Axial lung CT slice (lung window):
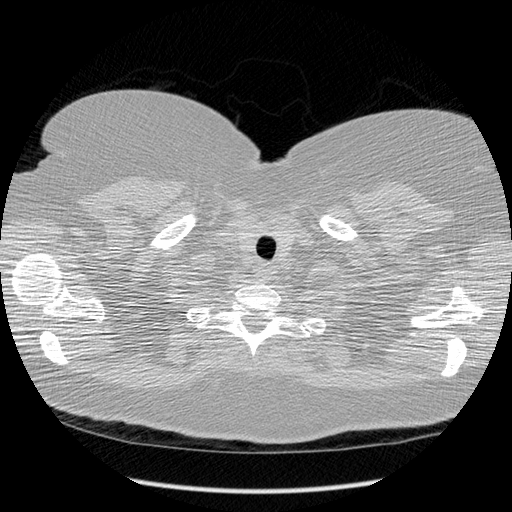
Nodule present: no